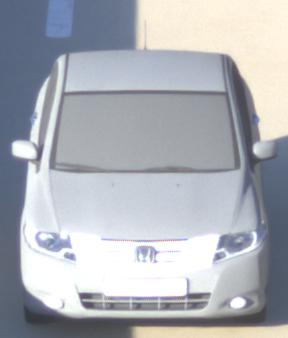
Make: Honda
Model: City
Detailed model: Gen. 6
Model produced from: 2008
Model produced until: 2013
Doors: 4
Color: gray
Road condition: dry road
Daytime: sunrise or sunset
Contrast: medium contrast